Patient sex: F
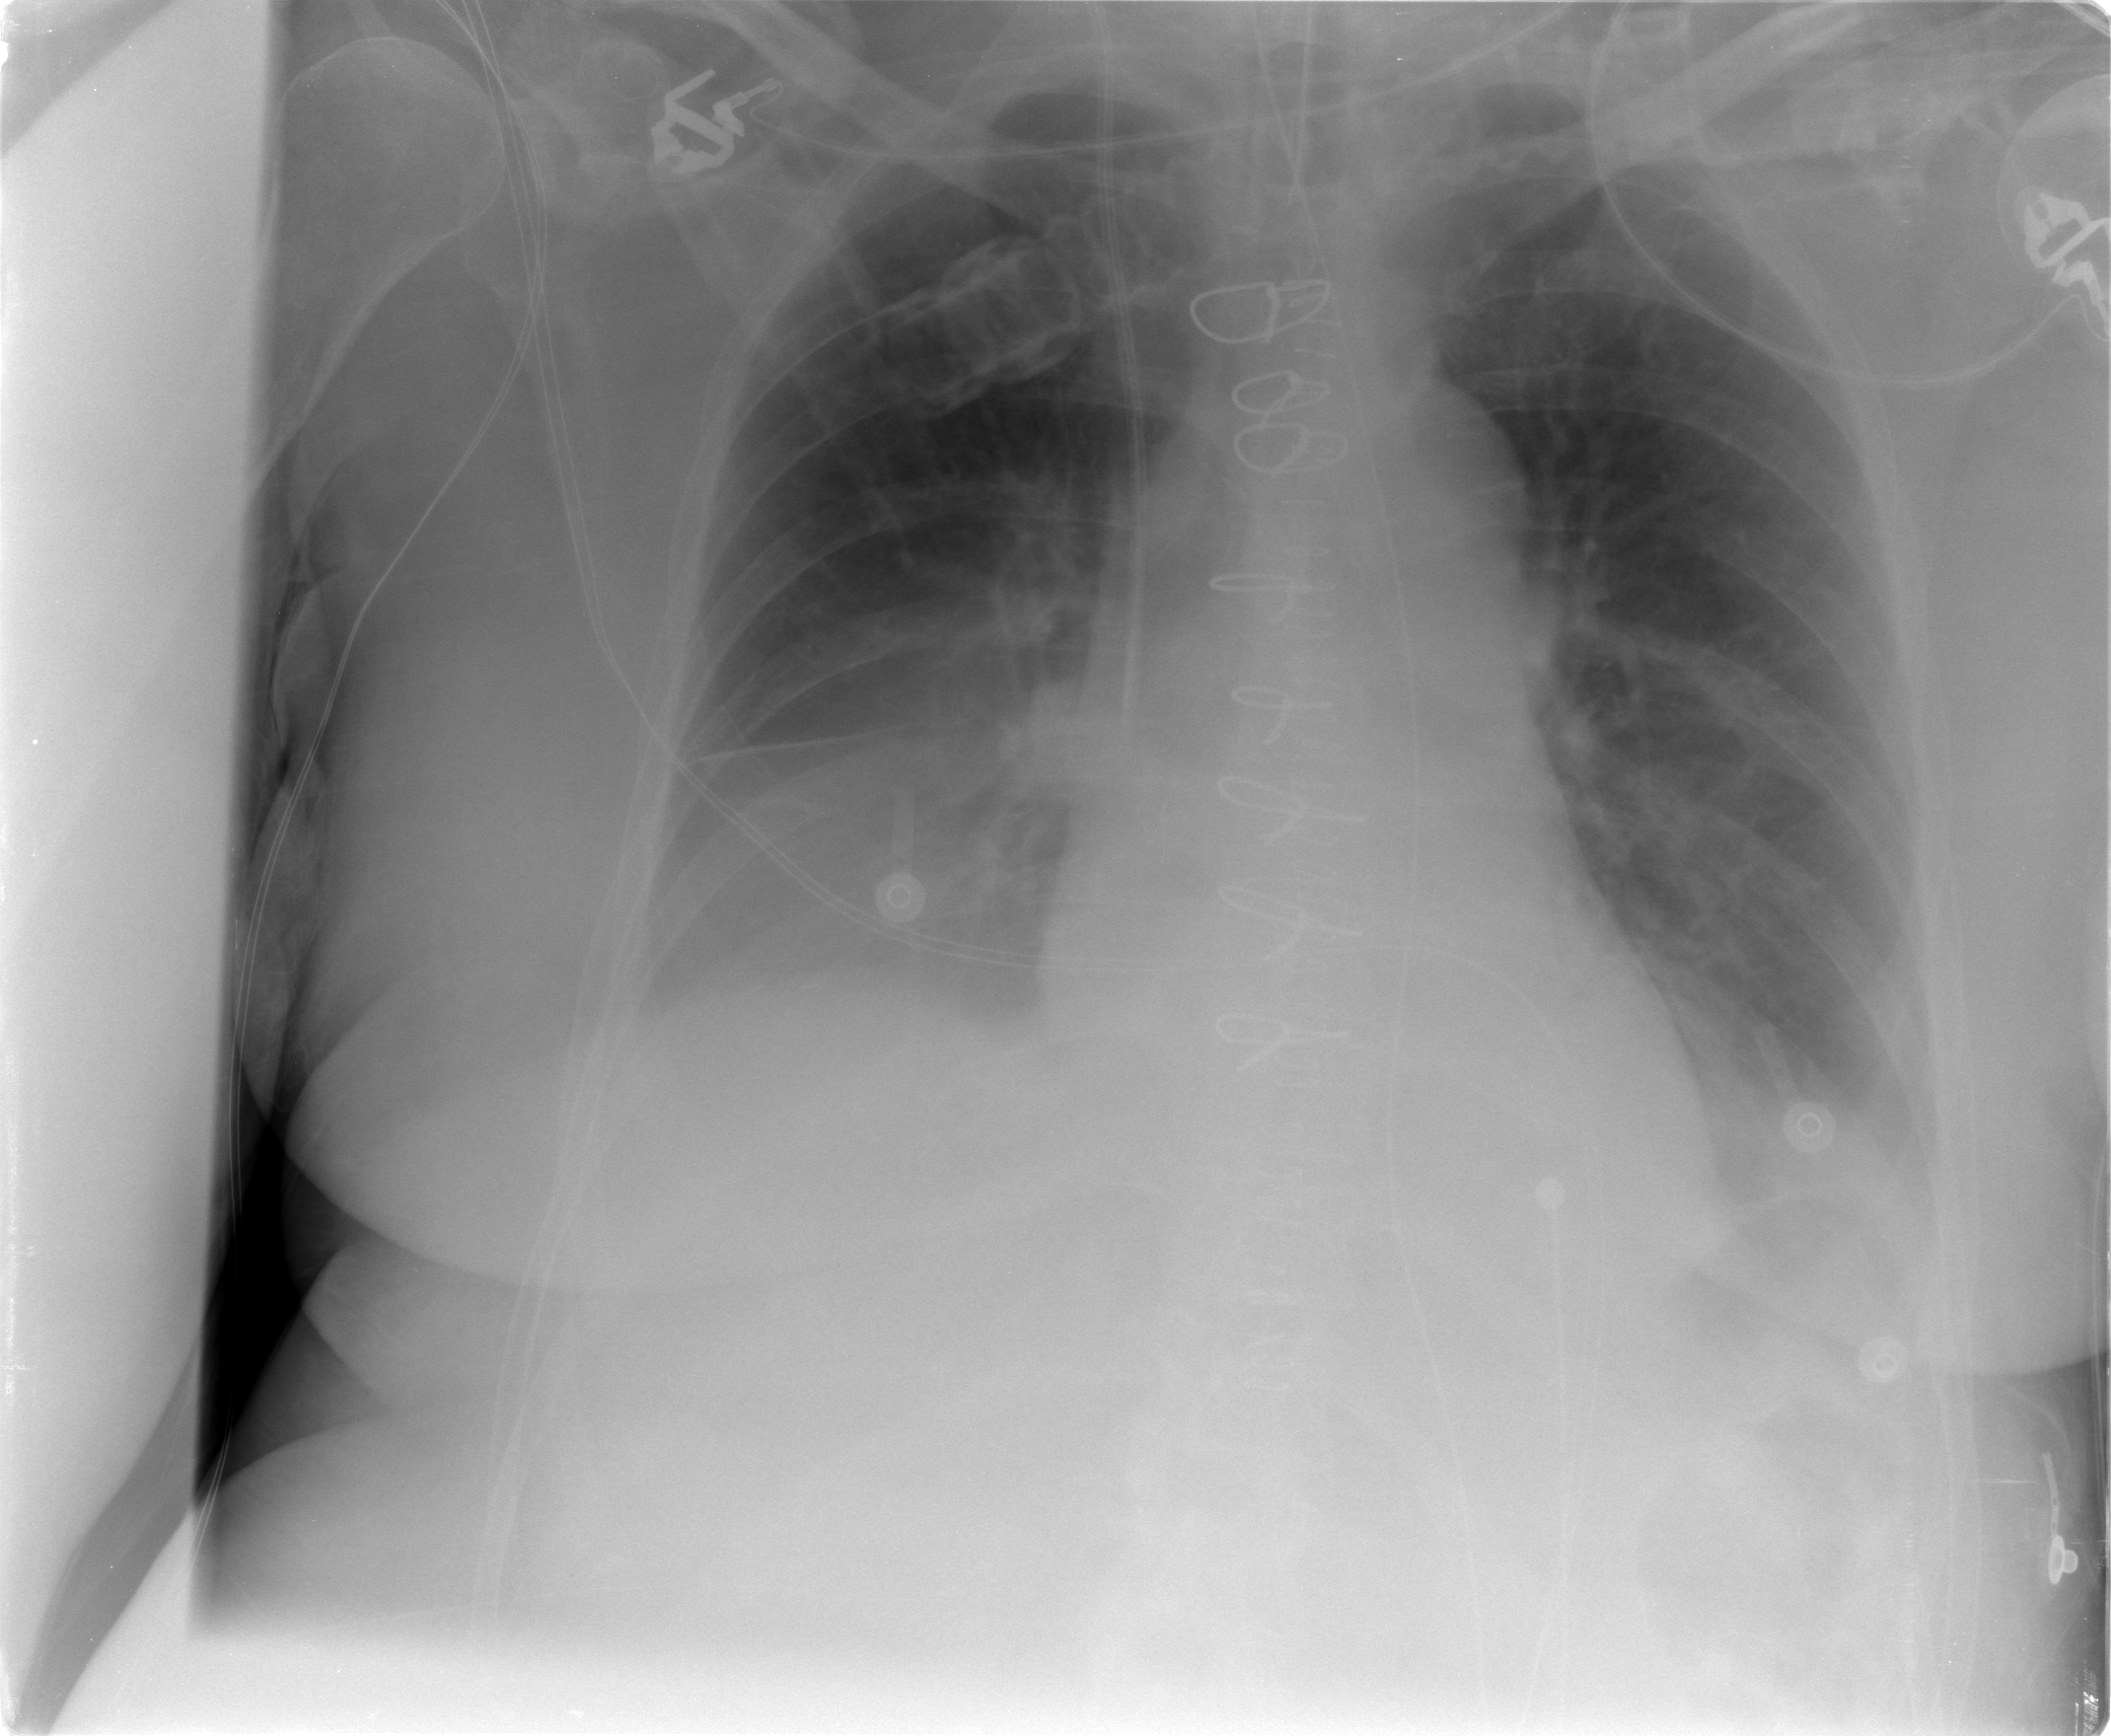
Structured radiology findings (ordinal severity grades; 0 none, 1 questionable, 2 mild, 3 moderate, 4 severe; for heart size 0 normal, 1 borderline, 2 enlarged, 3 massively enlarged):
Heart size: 0
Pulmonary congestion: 0
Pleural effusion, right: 2
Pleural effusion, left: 2
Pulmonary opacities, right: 0
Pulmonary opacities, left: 0
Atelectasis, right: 2
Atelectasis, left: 2